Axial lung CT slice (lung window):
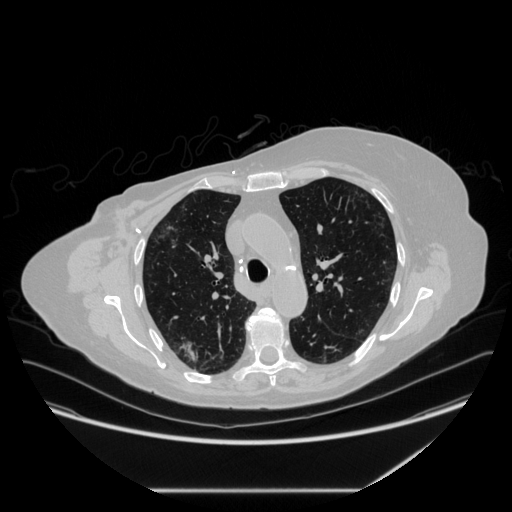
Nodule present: no